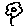
Label: flower